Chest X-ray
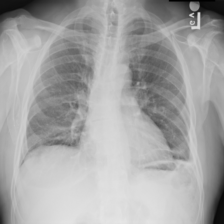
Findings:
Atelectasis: negative
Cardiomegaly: negative
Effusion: negative
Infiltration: negative
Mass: negative
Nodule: negative
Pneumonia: negative
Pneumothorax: negative
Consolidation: negative
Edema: negative
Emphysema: negative
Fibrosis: negative
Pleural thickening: negative
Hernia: negative